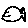
Label: fish